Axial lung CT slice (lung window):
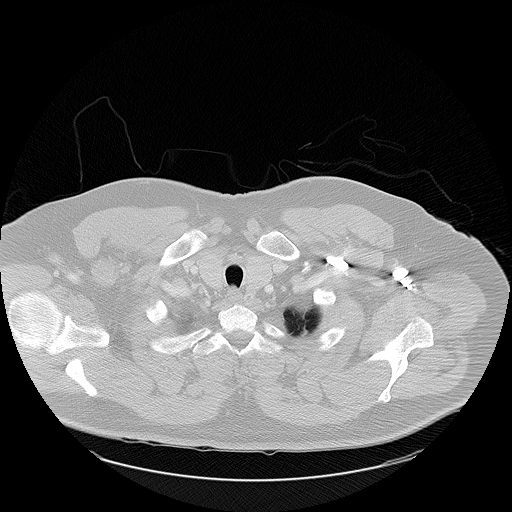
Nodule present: no